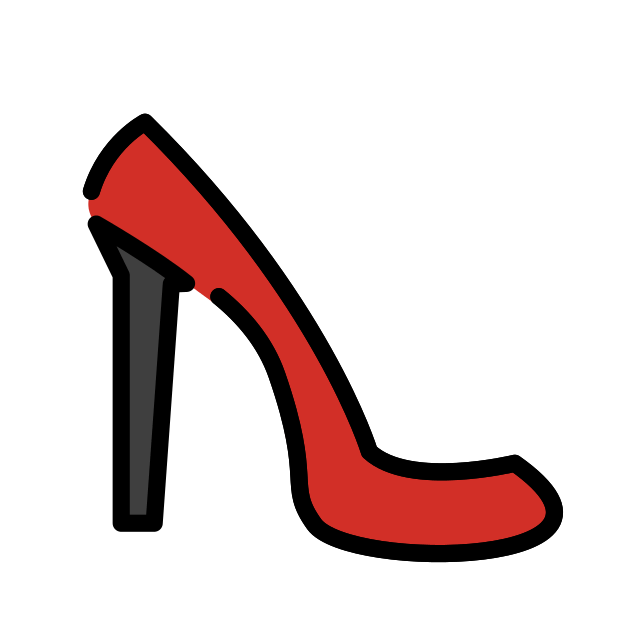
Emoji: 👠
Name: high-heeled shoe
Unicode: 0x1f460